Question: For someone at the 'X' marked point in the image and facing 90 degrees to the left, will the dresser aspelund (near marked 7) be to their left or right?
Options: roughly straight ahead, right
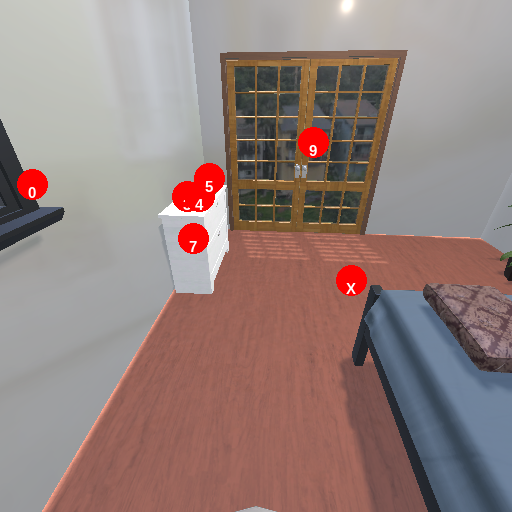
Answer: roughly straight ahead